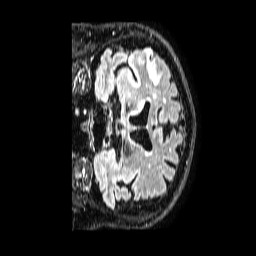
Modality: FLAIR
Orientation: coronal
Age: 65
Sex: male
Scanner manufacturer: philips
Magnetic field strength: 1.5 T
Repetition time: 4.8 s
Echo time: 0.3 s